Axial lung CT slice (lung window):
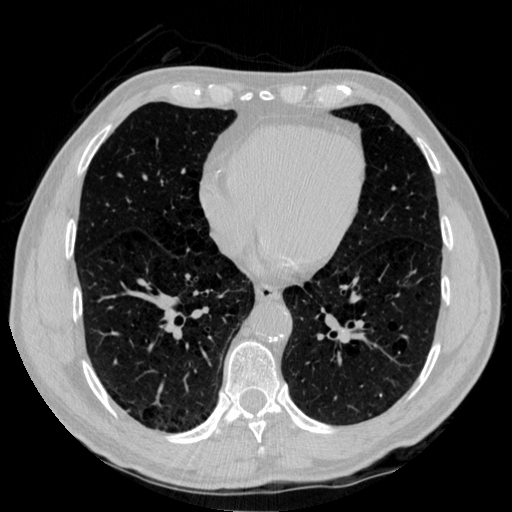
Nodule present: no